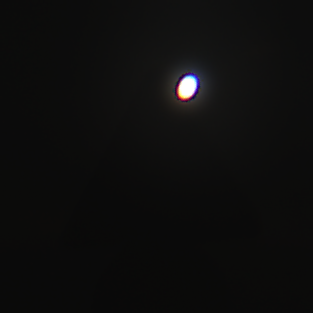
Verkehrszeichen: FussgaengerLinks
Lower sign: Geschwindigkeit90
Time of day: MorningAfternoon
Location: Outdoor (Nature)
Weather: Clear
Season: NotSpecified
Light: Natural